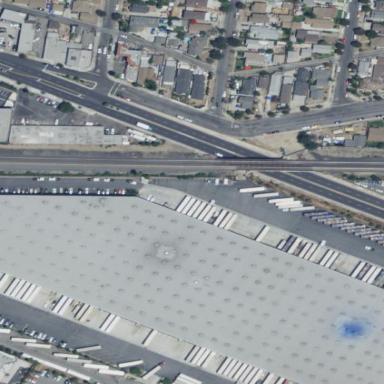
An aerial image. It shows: Warehouse.